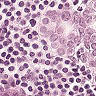
Metastatic tissue present: yes